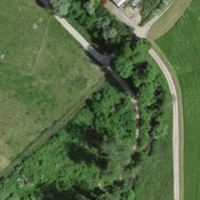
EUNIS habitat code: 44
Species observed at this site:
Spiraea chamaedryfolia